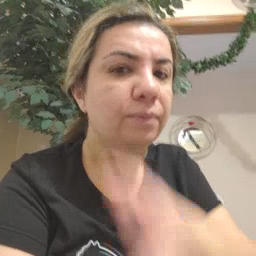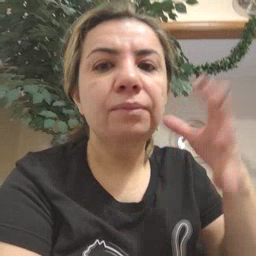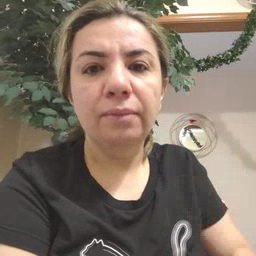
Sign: farm